Question: In my settings.py file both the 'STATIC_ROOT' and 'MEDIA_ROOT' both currently point to a hard coded location. For example the 'STATIC_ROOT' path is:
'''
/home/ian/projectname/mysite/appname/static
'''
I know this will cause problems when I deploy my project.
Looking around I can see that I need to make use of 'os.path' but the countless examples have just confused me.
I have tried to view different permutations of setting this file (or getting the example value as used to set the BASE_DIR) however as the screen shot shows I am missing something because it is complaining about the value.
In case of need I am using Django 1.6
Thanks in advance.

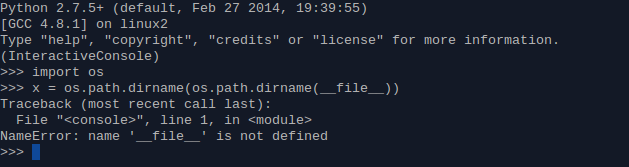
Answer: Firstly, you are receiving this error as a result of appending the '__file__' in interactive shell:
'''
NameError: name '__file__' is not defined
'''
The shell doesn't detect the current file path in '__file__' as it relates to your 'filepath' in which you added this line. To work, for example, you will need to include this in 'file.py':
'''
os.path.join(os.path.dirname(__file__))
'''
Then, run this from the command line:
'''
python file.py
'''
This is because '__file__' relates to whatever the 'filepath' of 'file.py' is.
In the case of 'settings.py', use this to get the root directory of your Django project:
'''
BASE_DIR = os.path.dirname(os.path.dirname(__file__))
'''
You can then use 'os.path.join()' to join other relative paths, such as:
'''
STATIC_ROOT = os.path.join(BASE_DIR, 'static')
TEMPLATE_DIRS = os.path.join(BASE_DIR, 'templates')
'''
For more information on how to lay out your Django project directory, read this: <URL>